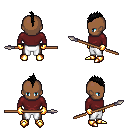
a pixel art fantasy rpg character, male body template, human, dark skin, maroon long-sleeve shirt, white pants, black mohawk hairstyle, gold gloves, gold boots, spear, four views (front, back, left, right), 2x2 character sprite sheet, small pixel art, hard edges, no anti-aliasing